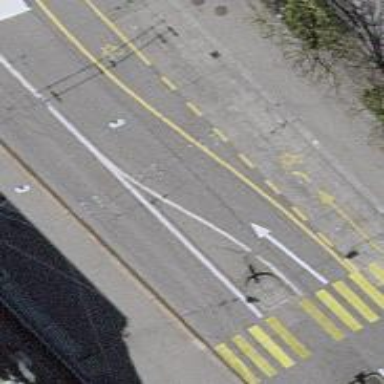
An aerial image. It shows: Residential road with asphalt surface and trolley wires.